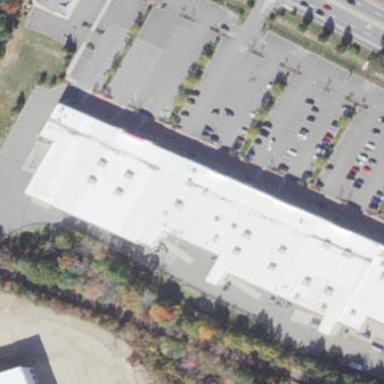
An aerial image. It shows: Retail building.